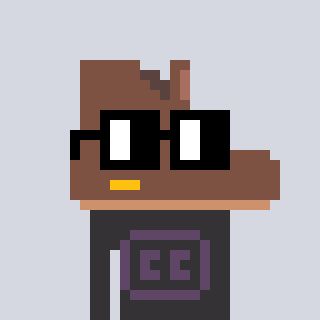
a pixel art character with square black glasses, a boot-shaped head and a grayscale-colored body on a cool background